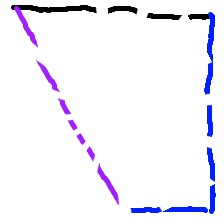
Shape: trapezoid